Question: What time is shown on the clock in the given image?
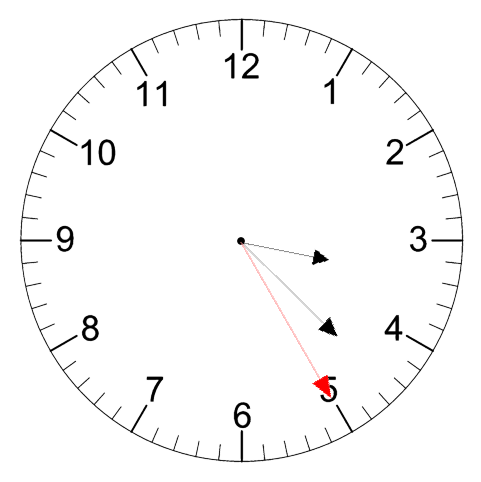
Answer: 03:22:25